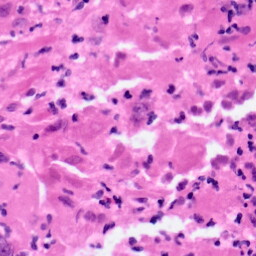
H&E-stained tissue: Pancreatic